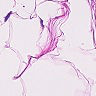
Metastatic tissue present: no